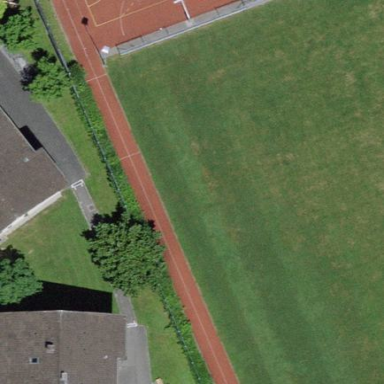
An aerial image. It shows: Tartan track in leisure land.